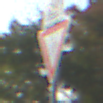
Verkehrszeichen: VorfahrtGewaehren
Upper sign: RichtungsangabeDurchPfeile9
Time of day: MorningAfternoon
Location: Outdoor (Suburban)
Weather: PartlyCloudy
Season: NotSpecified
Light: Natural